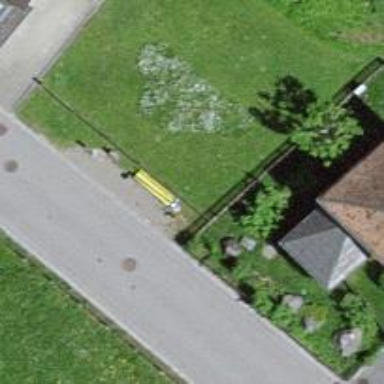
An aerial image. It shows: Bench for seating.